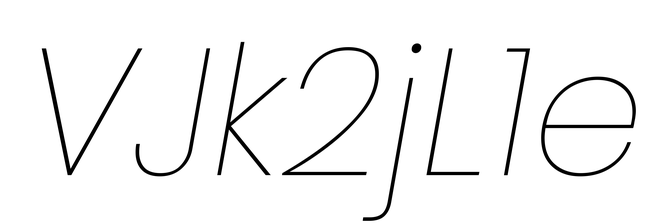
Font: Poppins-ThinItalic